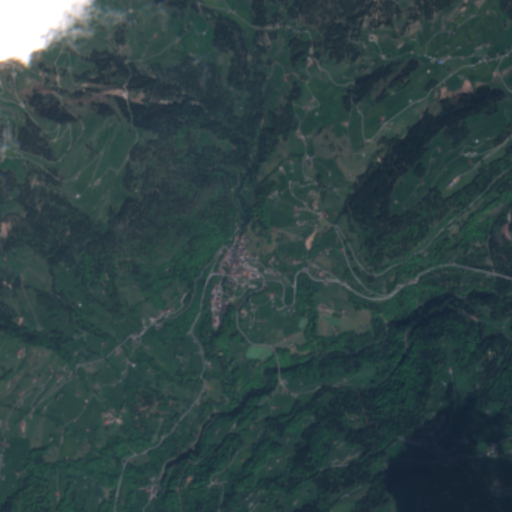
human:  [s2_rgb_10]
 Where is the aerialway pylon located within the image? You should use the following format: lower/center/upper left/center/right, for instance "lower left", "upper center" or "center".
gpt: The aerialway pylon is located in the upper left of the image.
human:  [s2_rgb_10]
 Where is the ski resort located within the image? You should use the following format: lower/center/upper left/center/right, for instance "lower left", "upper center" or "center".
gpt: The ski resort is located in the right of the image.
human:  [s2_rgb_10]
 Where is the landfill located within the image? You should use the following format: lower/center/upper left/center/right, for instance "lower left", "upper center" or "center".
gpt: There is no landfill in the image.